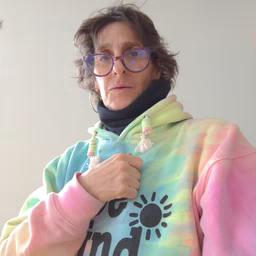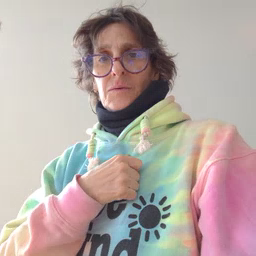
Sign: dryer